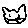
Label: cat